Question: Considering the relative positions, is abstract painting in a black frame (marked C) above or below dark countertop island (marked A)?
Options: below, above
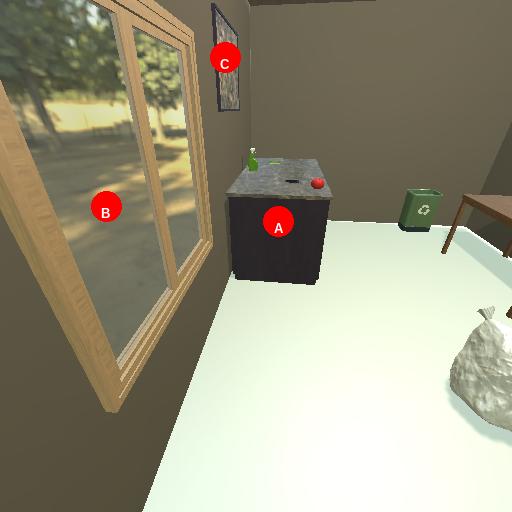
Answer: below